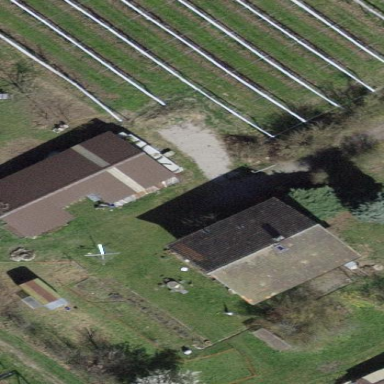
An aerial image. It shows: Shed building.